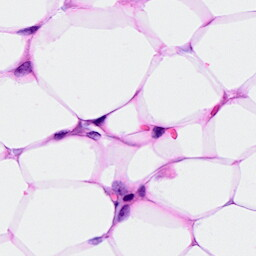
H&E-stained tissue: Breast